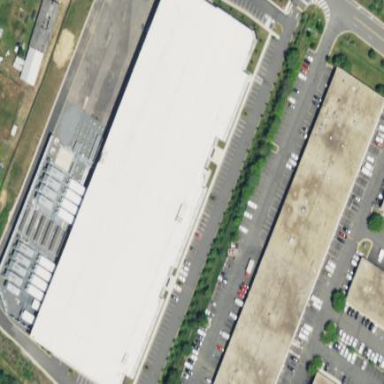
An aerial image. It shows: Data center building.